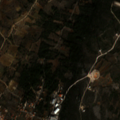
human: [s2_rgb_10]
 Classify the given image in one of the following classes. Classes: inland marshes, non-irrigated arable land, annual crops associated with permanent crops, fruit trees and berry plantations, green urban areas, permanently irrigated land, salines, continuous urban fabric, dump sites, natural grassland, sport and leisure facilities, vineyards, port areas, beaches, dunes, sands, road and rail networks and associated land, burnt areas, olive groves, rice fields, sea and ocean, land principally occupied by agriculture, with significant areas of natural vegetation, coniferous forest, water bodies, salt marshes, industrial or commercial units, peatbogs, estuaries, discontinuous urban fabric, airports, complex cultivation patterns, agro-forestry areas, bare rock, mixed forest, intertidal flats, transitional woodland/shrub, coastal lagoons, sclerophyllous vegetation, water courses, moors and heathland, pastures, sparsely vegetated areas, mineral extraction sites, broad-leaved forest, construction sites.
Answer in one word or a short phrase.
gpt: discontinuous urban fabric, vineyards, olive groves, land principally occupied by agriculture, with significant areas of natural vegetation, sclerophyllous vegetation